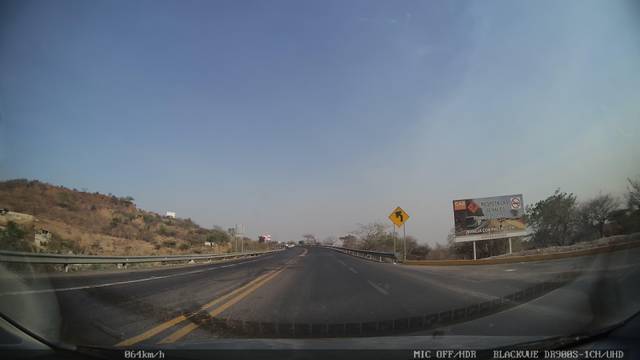
Region: Mexico
Coordinates: 16.729, -93.007